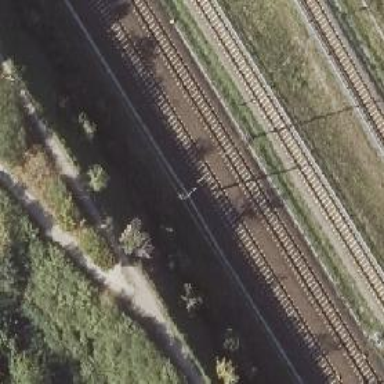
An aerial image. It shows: Milestone along the railway track with catenary mast.